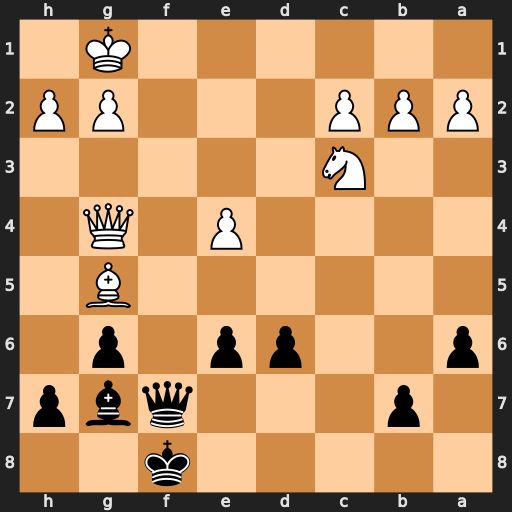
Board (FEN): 5k2/1p3qbp/p2pp1p1/6B1/4P1Q1/2N5/PPP3PP/6K1
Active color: b
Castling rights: -
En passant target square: -
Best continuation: Bd4+ Be3 Bxe3+ Kh1 Qf1#